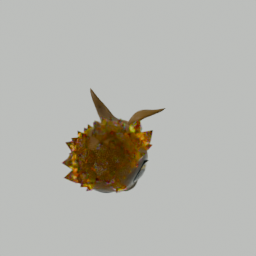
Label: animals